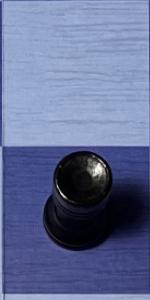
Label: Rook_Black